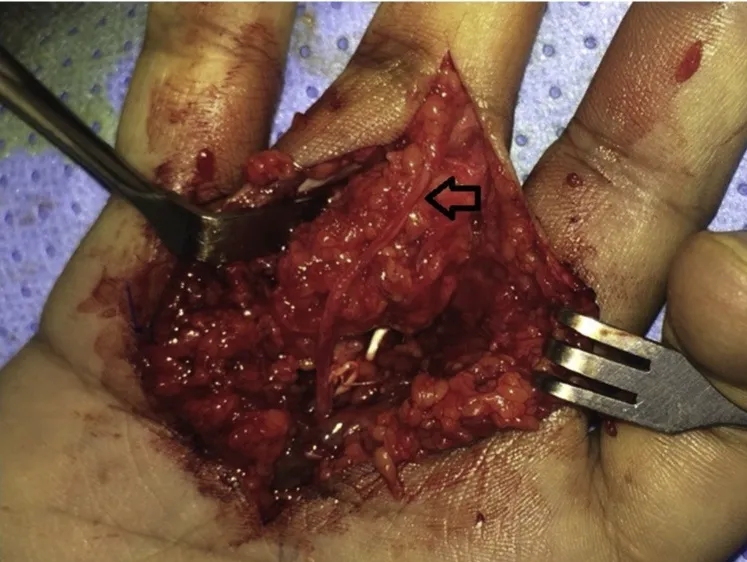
Intraoperative view of the lesion. The flexor sheath and the checkrein ligament of the proximal interphalangeal joint were infiltrated by the tumor. The common digital artery of the 3rd web space was obliterated (within the tumor). The digital nerve was stretched and attenuated (arrow).
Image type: medical_photograph (other_medical_photograph)